Question: What is the result of this measurement?
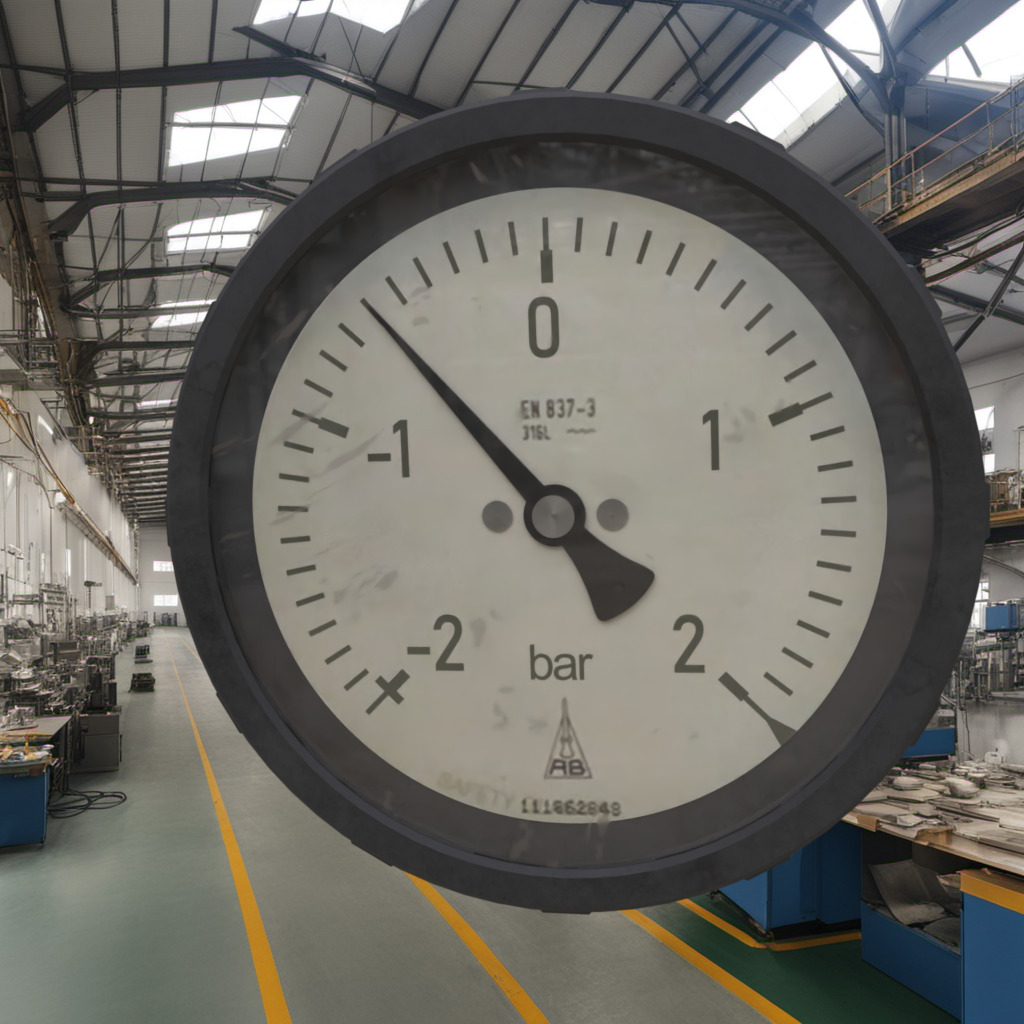
Answer: The result is -0.62
Question: What is the range of the measurement shown in the image?
Answer: The range is from -2 to 2
Question: What is the minimum and maximum reading range of the measurement in the image?
Answer: The minimum value is -2 and the maximum value is 2